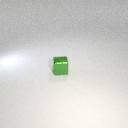
small green metal cube